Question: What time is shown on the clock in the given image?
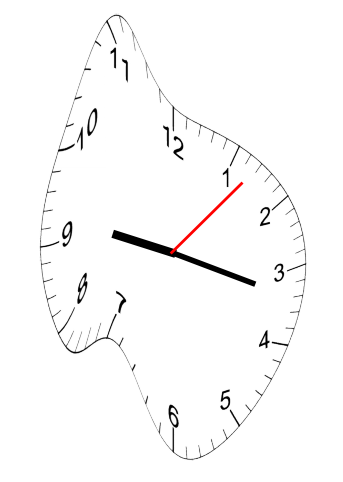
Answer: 09:17:07